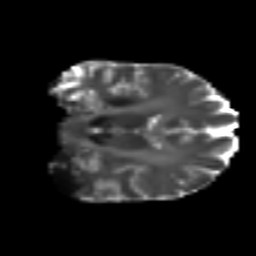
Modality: T2w
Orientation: coronal
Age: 36
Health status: ill
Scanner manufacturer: philips
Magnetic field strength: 3 T
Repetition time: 9 s
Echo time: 0.127 s